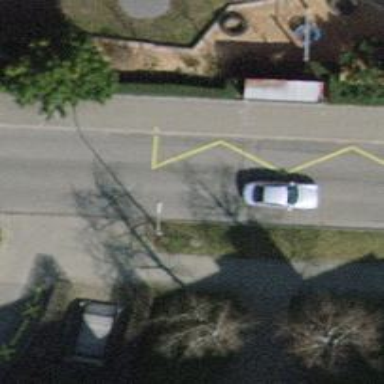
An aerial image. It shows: Bus stop with designated stop position for public transport.